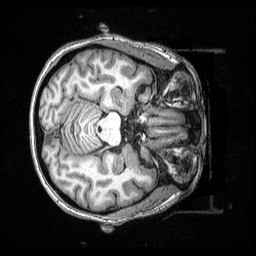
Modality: T1w
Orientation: axial
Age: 48
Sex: male
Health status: ill
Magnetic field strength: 3 T
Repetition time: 2.53 s
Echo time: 0.00331 s